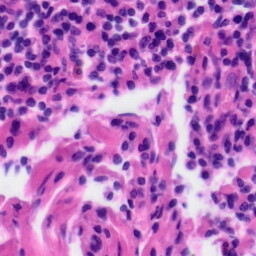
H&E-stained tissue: Tonsil